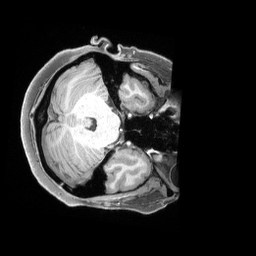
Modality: T1w
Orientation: axial
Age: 54
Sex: female
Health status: ill
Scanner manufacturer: siemens
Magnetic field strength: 3 T
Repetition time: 2.4 s
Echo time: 0.00222 s